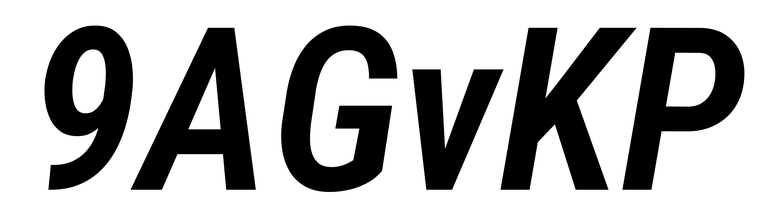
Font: Roboto-Italic_Condensed_SemiBold_Italic